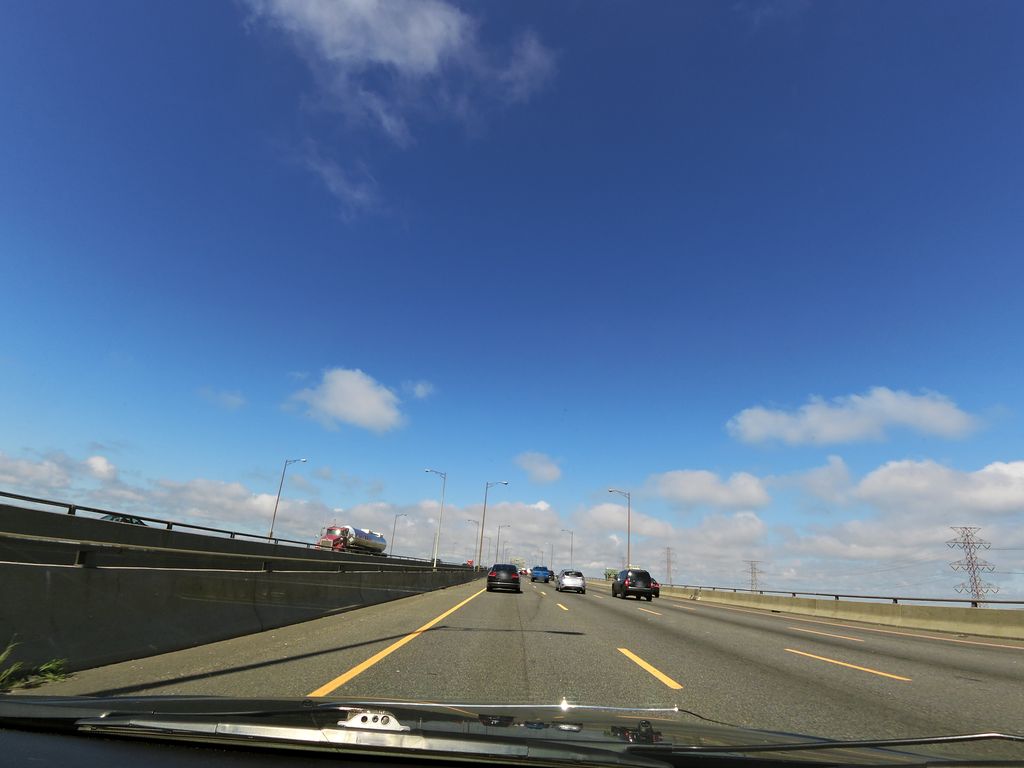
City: hamilton